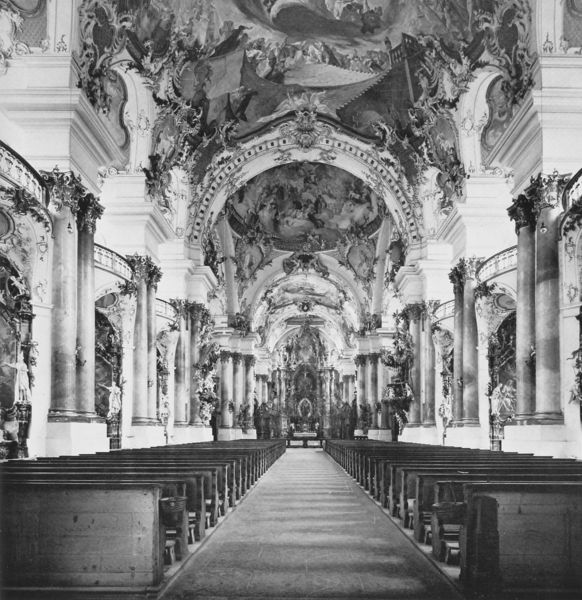
Titel: Zwiefalten, ehemalige Abteikirche
Künstler: Johann Michael Fischer
Standort: Zwiefalten (EU - D - Schwaben)
Schlagwörter: gemälde, weiß, grau, holz, licht, pfeiler, schwarz, säule, säulen, barock, kirche, decke, statue, relief, schiff, bogen, leer, bank, empore, rundbogen, kuppel, dekoration, gestühl, jugendstil, wandmalerei, stuck, innenansicht, foto, fotografie, gang, gewölbe, schwarzweiß, altar, bänke, langhaus, photo, kirchenschiff, kirchenbänke, mittelschiff, kanzel, chor, deckengemälde, fresko, zier, kitsch, kunsthandwerk, osten, deckenmalerei, vierung, emporen, sitzbänke, sitzreihen, holzbänke, katholisch, opulent, vierungsbogen, scchwarz, fresen, krichenschiff, s, barockkirche, srtuck, säuulen